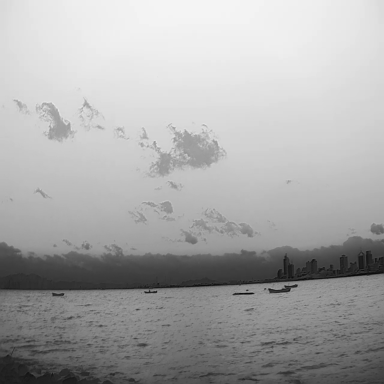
There are five bulk_carriers in the infrared image.